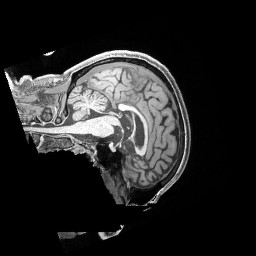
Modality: T1w
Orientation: sagittal
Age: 75
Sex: male